Question: Given a grid of an even number of cells where two cells on the edge of the grid are missing, I want to form pairs of adjacent cells in such a way that no cell is left without a partner (not counting the "missing" cells).
Depending on where the two "missing" cells are placed, I believe it's either always possible or always impossible to make such an arrangement. I've drawn two examples here, where the drawing on the left is a successful attempt, and the drawing on the right is an unsuccessful attempt (two cells are left without a partner). Apologies for the shaky camera hand.

The arrows inside the cells indicate which neighbor the cell is partnered with.
I have two questions:
1. How do I know where it is safe to place the "missing" cells, without making it impossible to give every cell a partner?
2. What would an algorithm to create such an arrangement look like, given the conditions I mentioned above, and also given that the cell table can be larger (although always with an even number of cells) and not necessarily square (but rectangular)? Examples could be a 3x4 grid, or a 6x6 grid.
I don't yet know how to know where it is safe to place the "missing" cells, but provided that they are in positions known to be safe, my algorithm is the following:
'''
1. For each cell that isn't "missing" or already paired, iterating from top-left to bottom right, horizontally first:
2. Choose a random neighbor to form a pair with: either right or bottom.
3. Check all the cells to see if there are any cells that cannot make a pair, if so:
4. Undo the last pair, go back to 2 and choose the other neighbor.
'''
I know absolutely no graph theory or whatever it is that could help me come up with a good solution to this, so I would be very thankful for any help that you can give. Pseudo-code or real code in any not-super-obscure language would be great, as would simple textual explanations.
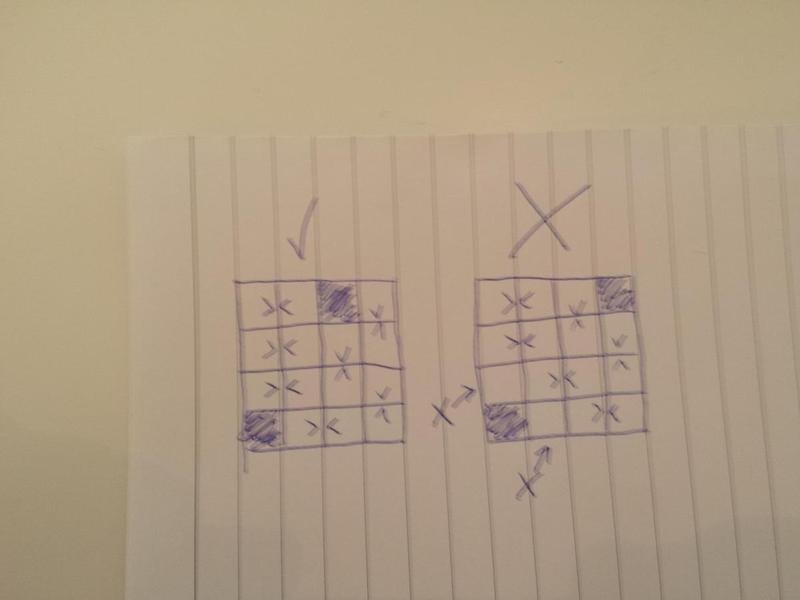
Answer: This problem is better known as the <URL>.
'''
1 2 3 4
16 7 6 5
15 8 9 10
14 13 12 11
'''
Now, there is a solution if and only if the two removed numbers are not both even or both odd. If the first removed number is a, then tile (a + 1, a + 2), (a + 3, a + 4), etc., until reaching b. Then tile (b + 1, b + 2), (b + 3, b + 4), etc., until reaching a. (All addition is done modulo n^2, i.e., it "turns the corner" so that n^2 + 1 = 1, etc.)
Here's a 5x6 numbering.
'''
1 2 3 4 5
30 9 8 7 6
29 10 11 12 13
28 17 16 15 14
27 18 19 20 21
26 25 24 23 22
'''